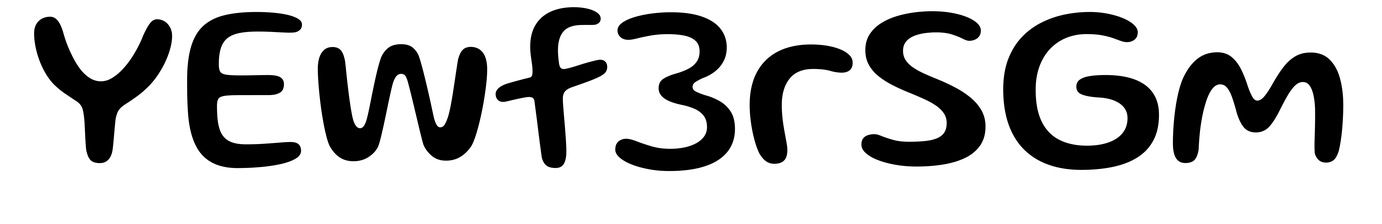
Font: Gluten_Regular